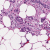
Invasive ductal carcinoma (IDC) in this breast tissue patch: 0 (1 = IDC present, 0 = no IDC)